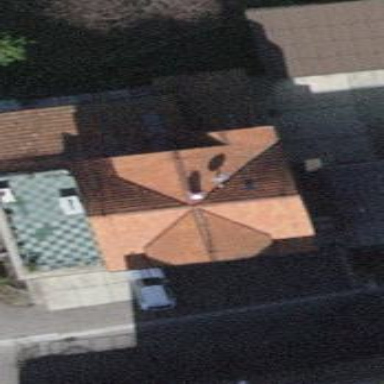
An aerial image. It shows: Residential building.